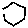
Label: hexagon